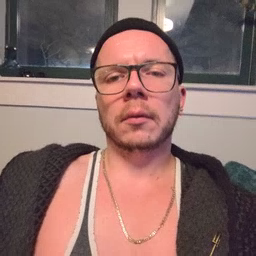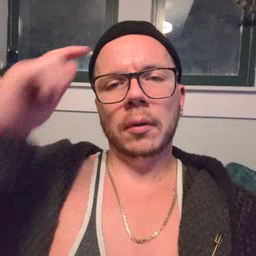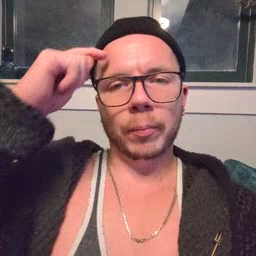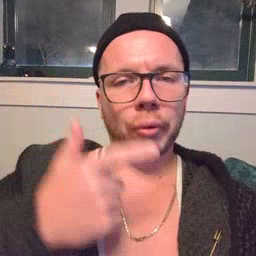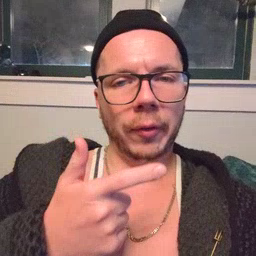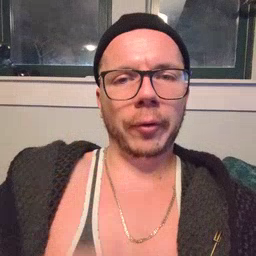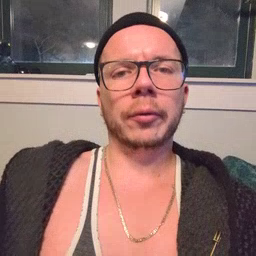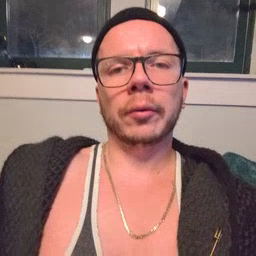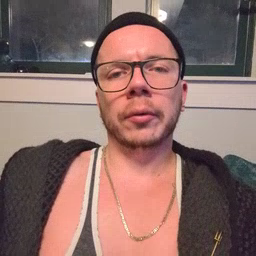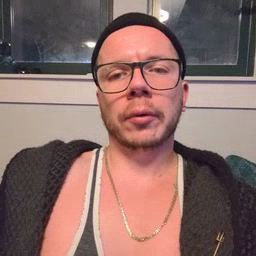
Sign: brother